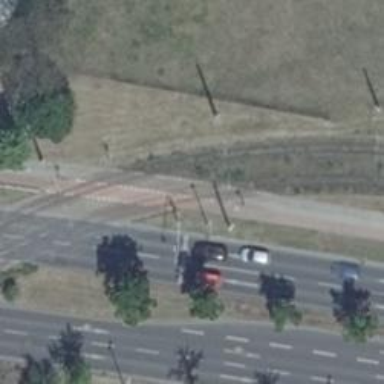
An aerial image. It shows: Tramway with electrified contact lines.